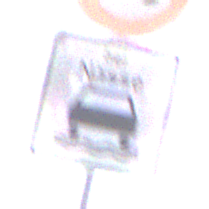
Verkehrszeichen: BeiNaesse
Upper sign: Geschwindigkeit80
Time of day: Midday
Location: Outdoor (Nature)
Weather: PartlyCloudy
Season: NotSpecified
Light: Natural